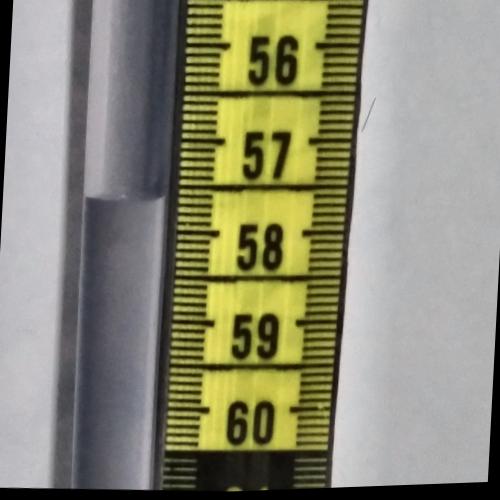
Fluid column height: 57.6 cm